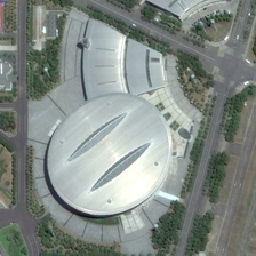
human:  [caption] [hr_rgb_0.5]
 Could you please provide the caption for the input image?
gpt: A silver-gray oval central building surrounded by green trees is located near an intersection.

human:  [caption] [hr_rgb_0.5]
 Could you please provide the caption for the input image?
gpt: The oval silver-gray concentric building surrounded by green trees is near the intersection.

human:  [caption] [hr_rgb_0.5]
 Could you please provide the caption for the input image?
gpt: The oval silver-gray central building surrounded by green trees is located near the intersection.

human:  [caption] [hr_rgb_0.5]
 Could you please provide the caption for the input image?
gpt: An oval silver-gray middle building surrounded by green trees, near the intersection.

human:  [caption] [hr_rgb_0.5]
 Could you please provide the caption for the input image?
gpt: In the middle of an oval silver gray surrounded by green trees, near a crossroads.